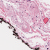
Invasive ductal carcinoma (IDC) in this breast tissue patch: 0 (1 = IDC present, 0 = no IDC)